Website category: sports
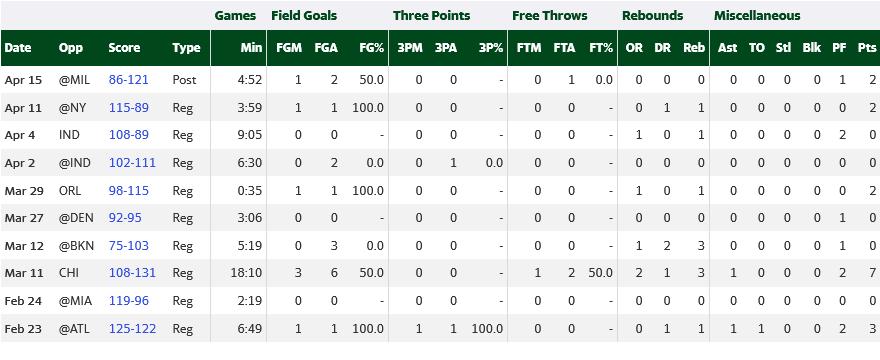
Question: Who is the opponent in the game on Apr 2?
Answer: IND

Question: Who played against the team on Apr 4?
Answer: IND

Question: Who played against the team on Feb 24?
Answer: MIA

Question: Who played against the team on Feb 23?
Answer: ATL

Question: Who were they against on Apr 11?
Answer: NY

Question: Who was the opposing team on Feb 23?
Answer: ATL

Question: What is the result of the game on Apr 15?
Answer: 86-121

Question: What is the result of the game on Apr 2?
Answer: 102-111

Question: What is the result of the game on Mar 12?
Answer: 75-103

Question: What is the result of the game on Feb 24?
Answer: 119-96

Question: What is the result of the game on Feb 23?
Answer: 125-122

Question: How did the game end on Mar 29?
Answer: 98-115

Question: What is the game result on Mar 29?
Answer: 98-115

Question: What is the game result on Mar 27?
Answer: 92-95

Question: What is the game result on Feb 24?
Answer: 119-96

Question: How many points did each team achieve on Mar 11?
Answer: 108-131

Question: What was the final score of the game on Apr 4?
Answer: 108-89

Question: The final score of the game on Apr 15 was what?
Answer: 86-121

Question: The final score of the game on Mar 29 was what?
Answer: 98-115

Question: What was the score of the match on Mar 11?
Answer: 108-131

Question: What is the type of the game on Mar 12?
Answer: Reg

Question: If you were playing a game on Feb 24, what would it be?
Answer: Reg

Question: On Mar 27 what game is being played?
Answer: Reg

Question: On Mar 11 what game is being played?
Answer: Reg

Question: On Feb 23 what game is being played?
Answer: Reg

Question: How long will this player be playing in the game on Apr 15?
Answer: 4:52

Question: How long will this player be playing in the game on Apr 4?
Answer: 9:05

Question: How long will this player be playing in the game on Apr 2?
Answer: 6:30

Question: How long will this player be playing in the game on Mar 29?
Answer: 0:35

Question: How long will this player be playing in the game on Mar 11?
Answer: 18:10

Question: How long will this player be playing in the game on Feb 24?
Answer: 2:19

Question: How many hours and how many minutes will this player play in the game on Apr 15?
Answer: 4:52

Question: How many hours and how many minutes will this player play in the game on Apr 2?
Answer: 6:30

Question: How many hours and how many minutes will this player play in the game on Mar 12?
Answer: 5:19

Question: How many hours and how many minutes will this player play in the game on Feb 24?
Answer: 2:19

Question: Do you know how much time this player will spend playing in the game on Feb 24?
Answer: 2:19

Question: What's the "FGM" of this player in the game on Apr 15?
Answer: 1

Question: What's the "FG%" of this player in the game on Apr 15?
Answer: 50.0

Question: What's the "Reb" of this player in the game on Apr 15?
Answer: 0

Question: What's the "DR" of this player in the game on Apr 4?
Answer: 0

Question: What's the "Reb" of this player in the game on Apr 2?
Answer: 0

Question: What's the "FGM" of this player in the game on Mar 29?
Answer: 1

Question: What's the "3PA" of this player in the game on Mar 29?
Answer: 0

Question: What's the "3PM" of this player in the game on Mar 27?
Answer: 0

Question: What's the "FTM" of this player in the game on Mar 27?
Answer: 0

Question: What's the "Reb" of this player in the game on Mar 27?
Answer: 0

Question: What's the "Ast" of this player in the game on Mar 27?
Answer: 0

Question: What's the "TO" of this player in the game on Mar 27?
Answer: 0

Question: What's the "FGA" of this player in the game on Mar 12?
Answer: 3

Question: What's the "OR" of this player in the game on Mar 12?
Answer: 1

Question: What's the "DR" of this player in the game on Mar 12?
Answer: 2

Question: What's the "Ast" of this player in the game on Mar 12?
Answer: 0

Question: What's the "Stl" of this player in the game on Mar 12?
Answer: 0

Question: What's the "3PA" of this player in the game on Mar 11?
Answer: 0

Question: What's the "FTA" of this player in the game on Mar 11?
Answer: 2

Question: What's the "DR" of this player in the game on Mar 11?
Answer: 1

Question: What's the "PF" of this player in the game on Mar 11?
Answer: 2

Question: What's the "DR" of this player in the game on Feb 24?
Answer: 0

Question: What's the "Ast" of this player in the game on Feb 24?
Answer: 0

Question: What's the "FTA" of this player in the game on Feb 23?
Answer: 0

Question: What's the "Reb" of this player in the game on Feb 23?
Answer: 1

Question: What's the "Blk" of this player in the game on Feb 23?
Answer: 0

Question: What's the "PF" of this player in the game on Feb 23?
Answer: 2

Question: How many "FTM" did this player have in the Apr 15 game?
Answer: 0